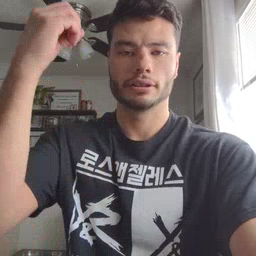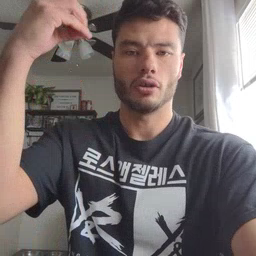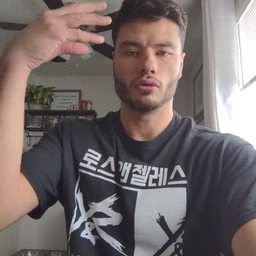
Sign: shower